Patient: sex M, age 51
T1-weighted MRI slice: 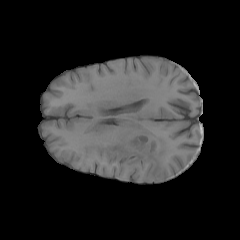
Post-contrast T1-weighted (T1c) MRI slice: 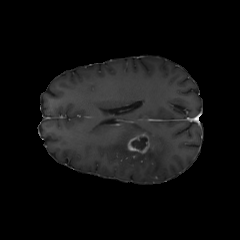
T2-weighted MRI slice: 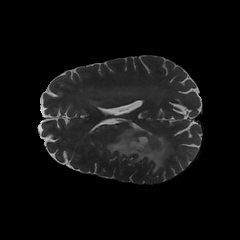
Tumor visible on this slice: yes
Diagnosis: Glioblastoma, IDH-wildtype
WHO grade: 4